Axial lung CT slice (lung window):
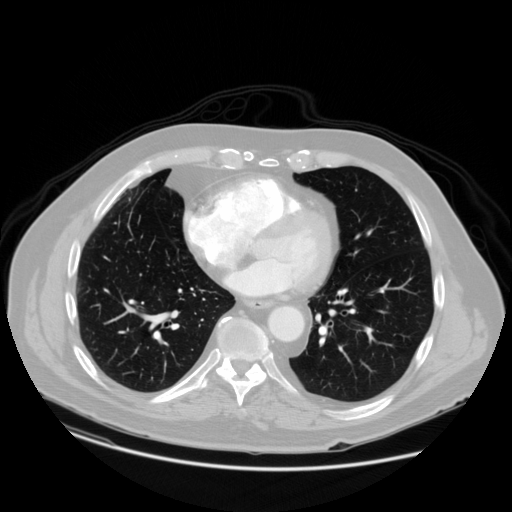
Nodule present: no